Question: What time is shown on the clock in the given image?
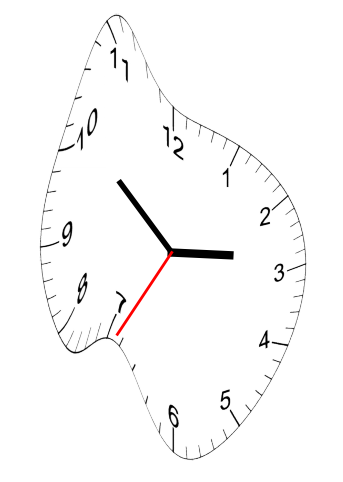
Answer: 02:51:35